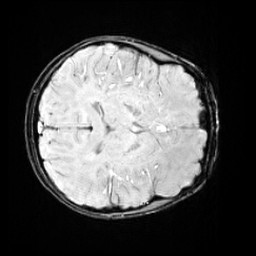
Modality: SWI
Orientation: axial
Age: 10
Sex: male
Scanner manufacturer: siemens
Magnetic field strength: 3 T
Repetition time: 0.027 s
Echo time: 0.02 s